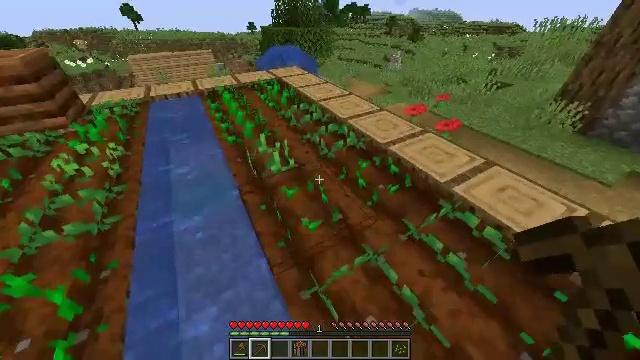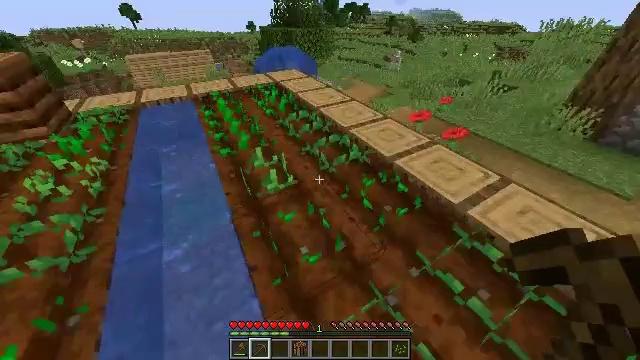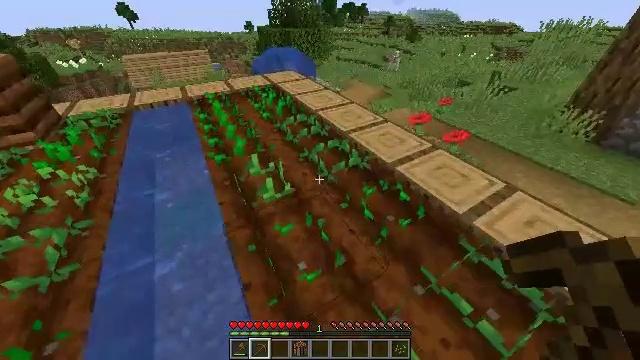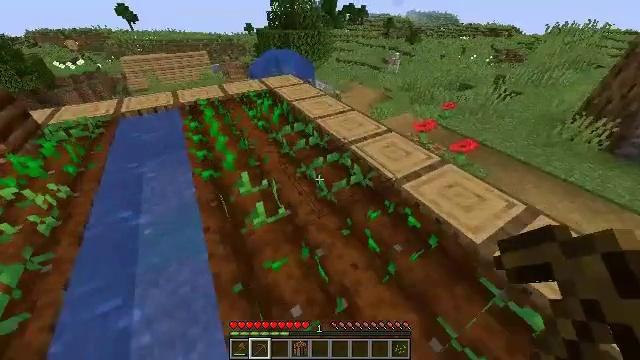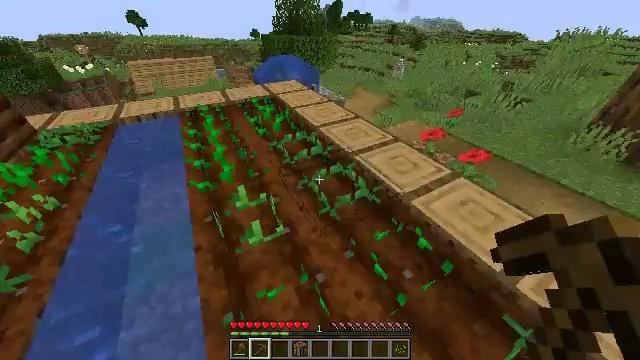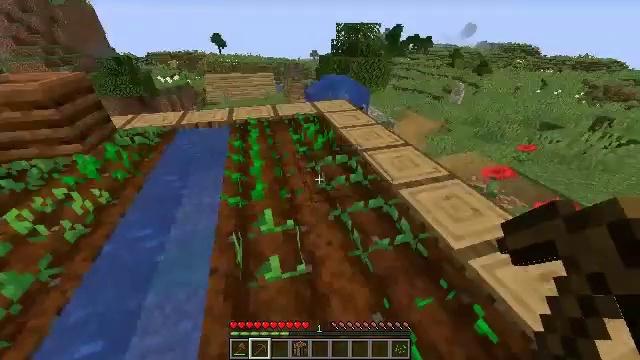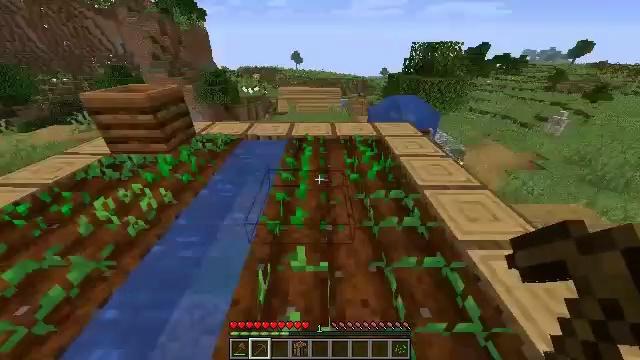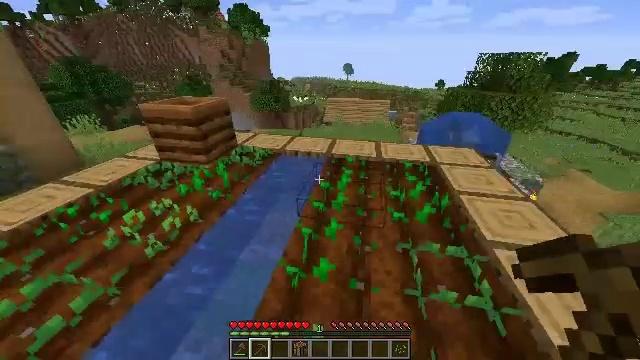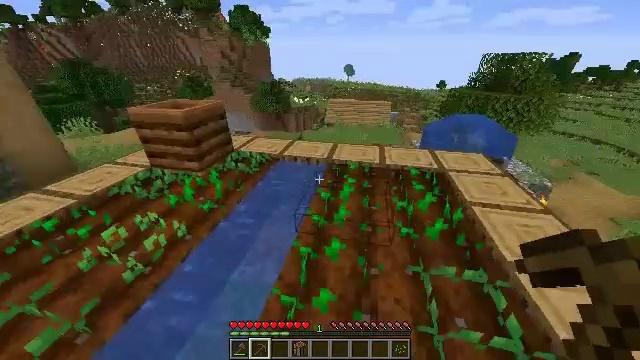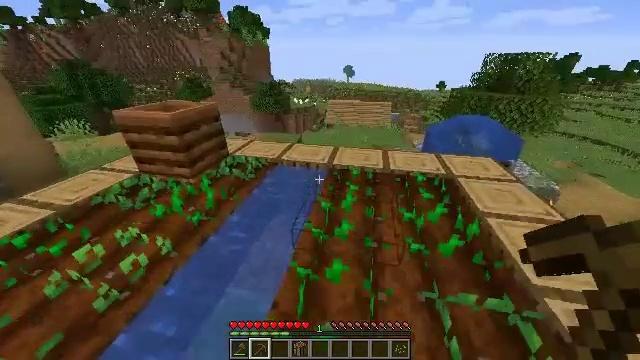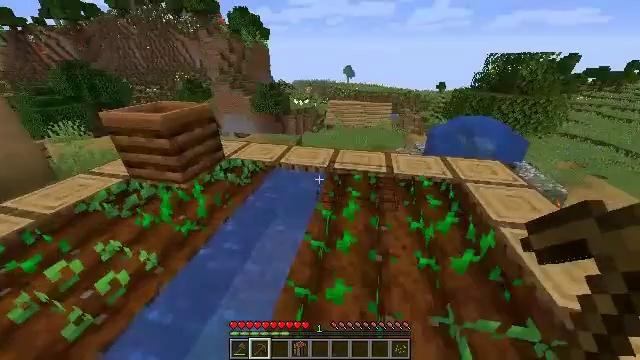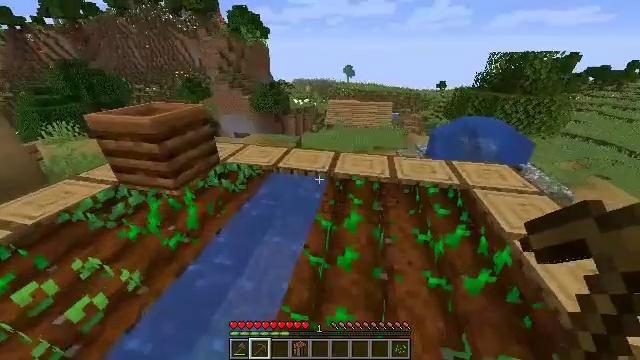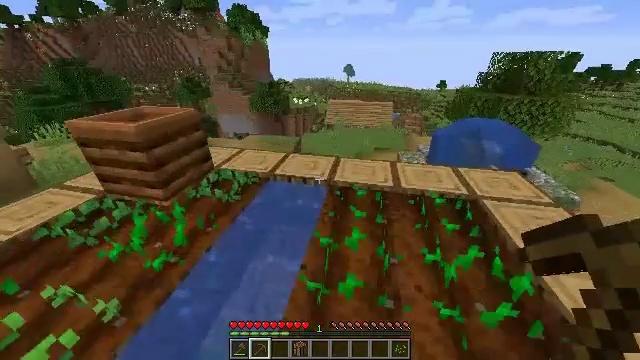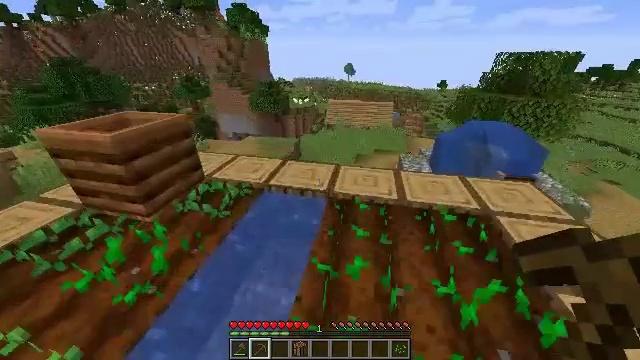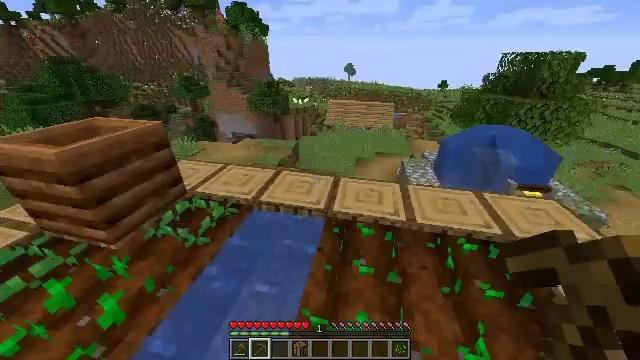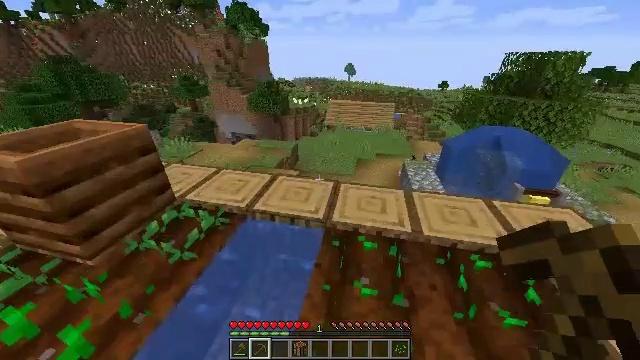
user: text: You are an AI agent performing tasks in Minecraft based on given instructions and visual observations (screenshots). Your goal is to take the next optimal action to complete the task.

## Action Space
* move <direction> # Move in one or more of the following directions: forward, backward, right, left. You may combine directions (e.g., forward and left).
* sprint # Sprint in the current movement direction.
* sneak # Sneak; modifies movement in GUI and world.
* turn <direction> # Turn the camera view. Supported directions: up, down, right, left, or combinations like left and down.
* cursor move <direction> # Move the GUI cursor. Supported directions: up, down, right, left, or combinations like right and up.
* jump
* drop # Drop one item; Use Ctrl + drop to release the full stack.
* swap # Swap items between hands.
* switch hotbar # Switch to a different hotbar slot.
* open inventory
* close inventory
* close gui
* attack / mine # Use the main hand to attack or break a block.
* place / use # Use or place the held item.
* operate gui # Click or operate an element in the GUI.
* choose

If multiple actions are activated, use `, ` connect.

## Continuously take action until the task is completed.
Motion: motion action
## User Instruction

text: Drop a mutton.
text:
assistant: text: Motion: move forward, sprint
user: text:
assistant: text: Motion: move forward, sprint
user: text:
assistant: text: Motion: move forward, sprint
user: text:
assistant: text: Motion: move forward, sprint, turn left
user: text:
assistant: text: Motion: move forward, sprint, turn left and up
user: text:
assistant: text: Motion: move forward, sprint, turn left and up
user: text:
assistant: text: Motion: move forward, sprint, turn left and up
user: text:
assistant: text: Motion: move forward, sprint
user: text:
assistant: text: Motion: move forward, sprint
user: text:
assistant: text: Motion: move forward, sprint
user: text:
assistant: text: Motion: move forward, sprint
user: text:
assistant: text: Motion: move forward, sprint
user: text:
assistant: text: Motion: move forward, sprint
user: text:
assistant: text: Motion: move forward, sprint
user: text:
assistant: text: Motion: move forward, sprint
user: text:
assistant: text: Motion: move forward, sprint
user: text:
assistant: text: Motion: move forward
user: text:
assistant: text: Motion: move forward
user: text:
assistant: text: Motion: move forward
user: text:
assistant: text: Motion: move forward
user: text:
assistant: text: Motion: move forward and move right
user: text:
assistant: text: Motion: move forward and move right
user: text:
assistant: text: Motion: move forward and move right
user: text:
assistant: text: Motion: move forward and move right, turn left
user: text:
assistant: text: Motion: move forward, turn left
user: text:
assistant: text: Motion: move forward, turn left and up
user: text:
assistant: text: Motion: move forward, turn left and up
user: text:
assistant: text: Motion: move forward, turn left
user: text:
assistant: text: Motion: move forward
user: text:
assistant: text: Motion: move forward